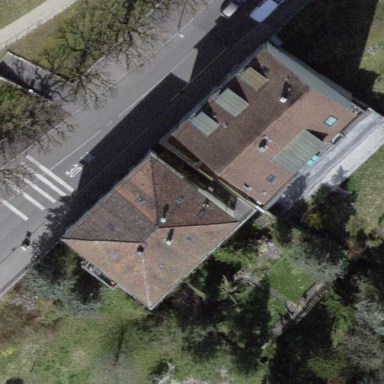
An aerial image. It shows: Hipped roof apartment building.